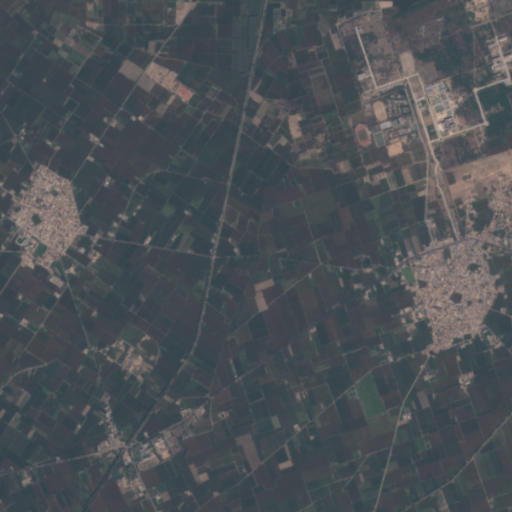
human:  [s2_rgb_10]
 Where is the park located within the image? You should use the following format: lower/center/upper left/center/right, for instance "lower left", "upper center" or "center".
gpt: The park is located in the upper right of the image.
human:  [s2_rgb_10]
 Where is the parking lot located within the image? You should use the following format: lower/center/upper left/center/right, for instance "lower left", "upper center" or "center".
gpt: The parking lot is located in the upper right of the image.
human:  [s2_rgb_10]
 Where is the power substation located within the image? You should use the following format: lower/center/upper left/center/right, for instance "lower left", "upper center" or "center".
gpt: The power substation is located in the lower center of the image.
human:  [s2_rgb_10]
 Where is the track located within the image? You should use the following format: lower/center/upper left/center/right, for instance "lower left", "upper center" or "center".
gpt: The track is located in the upper right of the image.
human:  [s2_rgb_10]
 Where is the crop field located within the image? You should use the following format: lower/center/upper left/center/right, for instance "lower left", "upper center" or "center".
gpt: There is no crop field in the image.